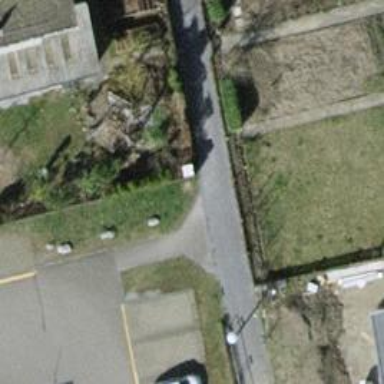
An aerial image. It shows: Outdoor public bookcase is available.